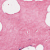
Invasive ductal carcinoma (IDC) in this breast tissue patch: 0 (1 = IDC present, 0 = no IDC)